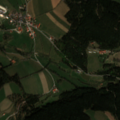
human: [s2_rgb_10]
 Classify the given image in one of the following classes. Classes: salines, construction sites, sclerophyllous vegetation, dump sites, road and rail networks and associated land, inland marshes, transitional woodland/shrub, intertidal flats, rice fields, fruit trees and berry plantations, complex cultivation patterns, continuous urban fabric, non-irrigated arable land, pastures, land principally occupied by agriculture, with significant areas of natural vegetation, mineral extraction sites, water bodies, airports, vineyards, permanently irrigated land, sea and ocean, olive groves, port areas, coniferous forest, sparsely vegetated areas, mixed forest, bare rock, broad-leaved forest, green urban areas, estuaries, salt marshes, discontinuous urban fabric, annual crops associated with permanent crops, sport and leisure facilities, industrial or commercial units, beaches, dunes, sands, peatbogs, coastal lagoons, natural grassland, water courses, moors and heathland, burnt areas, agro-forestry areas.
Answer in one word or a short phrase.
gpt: pastures, complex cultivation patterns, coniferous forest